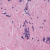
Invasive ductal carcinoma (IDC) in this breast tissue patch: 1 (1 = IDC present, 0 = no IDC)